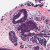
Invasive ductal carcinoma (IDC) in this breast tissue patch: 0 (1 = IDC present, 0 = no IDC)